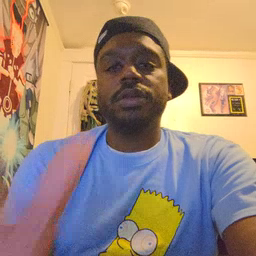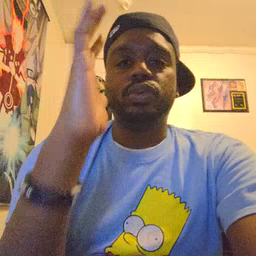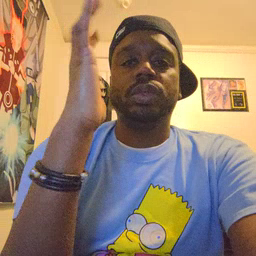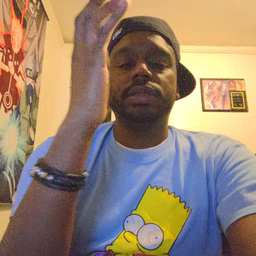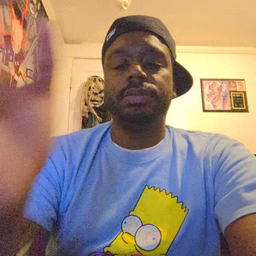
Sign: tree